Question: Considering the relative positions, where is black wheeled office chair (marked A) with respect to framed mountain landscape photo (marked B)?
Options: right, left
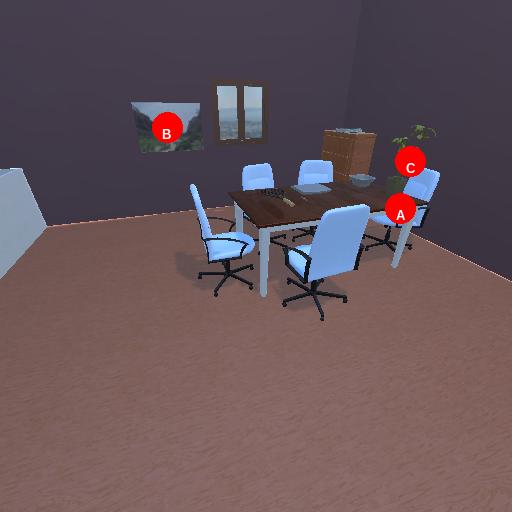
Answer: right